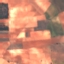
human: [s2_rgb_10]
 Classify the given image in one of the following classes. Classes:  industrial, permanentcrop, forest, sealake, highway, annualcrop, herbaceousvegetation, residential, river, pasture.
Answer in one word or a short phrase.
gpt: PermanentCrop